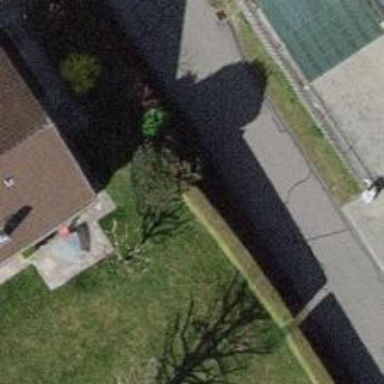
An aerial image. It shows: Hedge barrier.